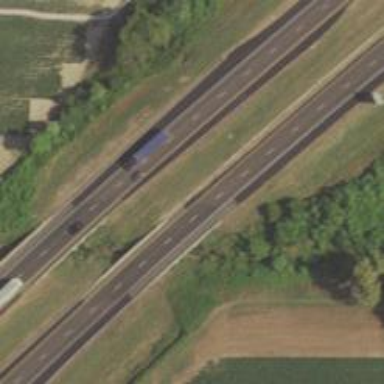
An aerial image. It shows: Beam-structured bridge on motorway.